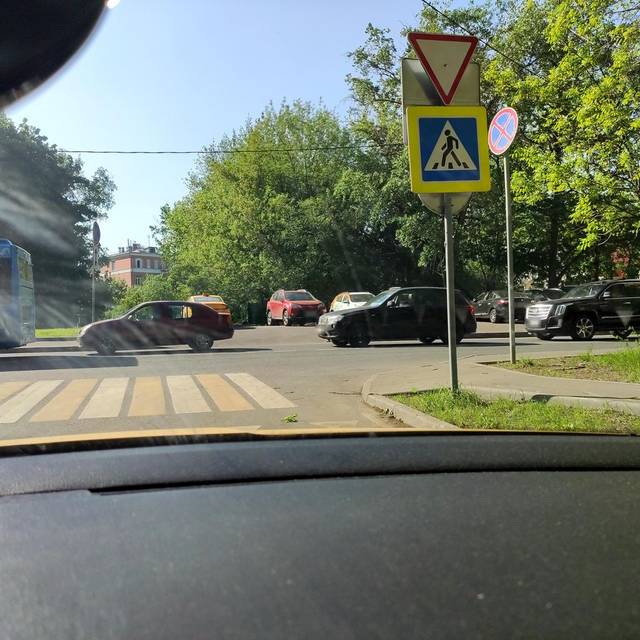
Region: Russia
Coordinates: 55.799, 37.555